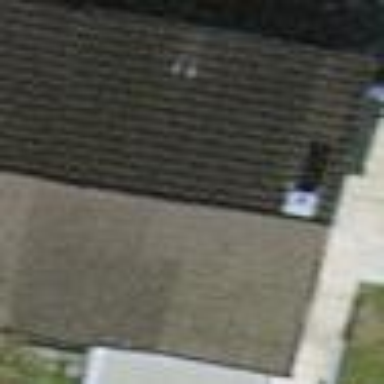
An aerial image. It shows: Semidetached house.